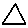
Label: triangle